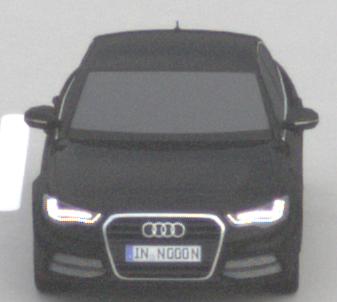
Make: Audi
Model: A6 2.0 TFSI
Detailed model: A6 (C7) Limousine
Model produced from: 2011/10
Model produced until: 2014/09
Doors: 4
Color: black
Road condition: dry road
Daytime: midday
Contrast: low contrast